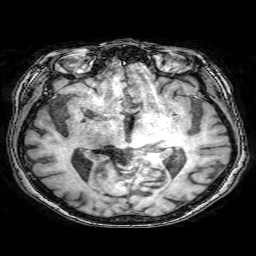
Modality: T1w
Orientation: coronal
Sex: female
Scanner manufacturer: philips
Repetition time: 0.008152 s
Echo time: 0.00373 s